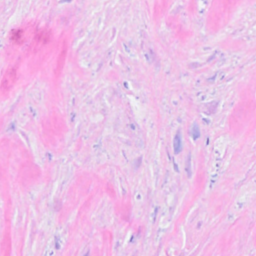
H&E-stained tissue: Breast